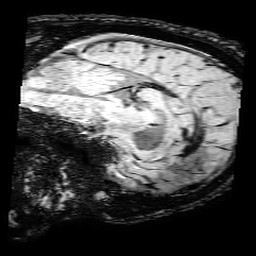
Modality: SWI
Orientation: sagittal
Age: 43
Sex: male
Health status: ill
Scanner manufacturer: philips
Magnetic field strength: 3 T
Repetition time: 0.031 s